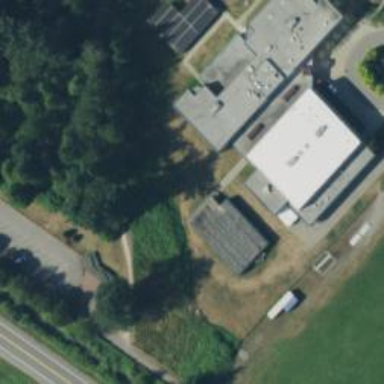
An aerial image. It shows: School building.